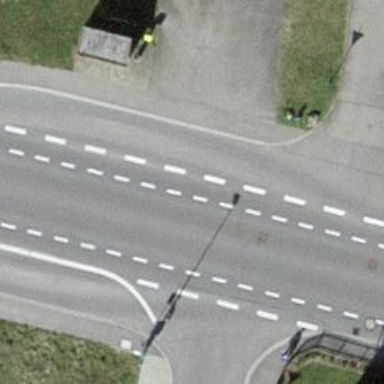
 along with designated lanes for cycling."